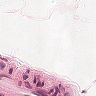
Metastatic tissue present: no